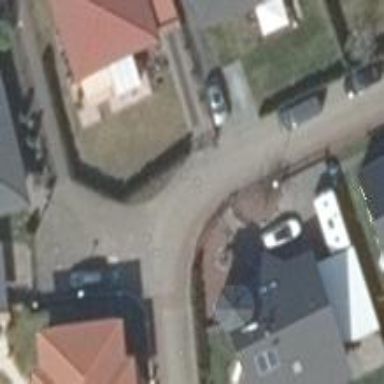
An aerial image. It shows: Residential road.